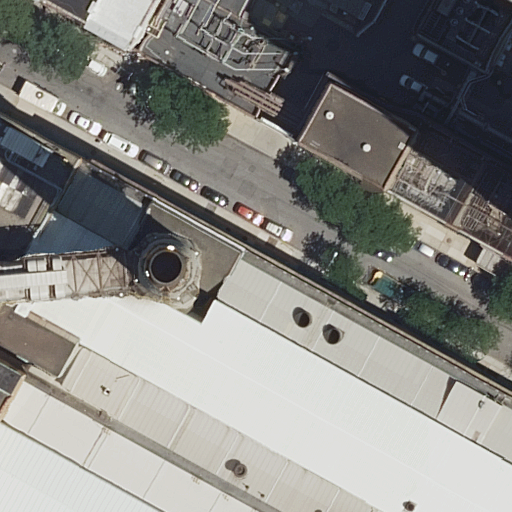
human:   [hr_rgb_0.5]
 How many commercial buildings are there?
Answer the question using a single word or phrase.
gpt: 0

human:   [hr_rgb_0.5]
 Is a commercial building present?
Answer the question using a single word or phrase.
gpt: no

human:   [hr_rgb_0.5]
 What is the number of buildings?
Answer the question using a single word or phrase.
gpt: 10

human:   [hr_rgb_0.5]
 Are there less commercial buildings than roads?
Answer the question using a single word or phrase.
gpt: yes

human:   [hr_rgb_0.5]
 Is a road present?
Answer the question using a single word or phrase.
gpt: yes

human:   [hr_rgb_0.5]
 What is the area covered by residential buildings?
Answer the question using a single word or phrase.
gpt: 6470m2

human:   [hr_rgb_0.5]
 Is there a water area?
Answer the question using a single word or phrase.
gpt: no

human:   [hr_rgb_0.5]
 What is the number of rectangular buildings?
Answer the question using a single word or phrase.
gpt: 9

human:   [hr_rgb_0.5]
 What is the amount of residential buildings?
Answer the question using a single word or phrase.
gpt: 10

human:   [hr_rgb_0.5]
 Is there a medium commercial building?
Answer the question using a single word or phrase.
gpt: no

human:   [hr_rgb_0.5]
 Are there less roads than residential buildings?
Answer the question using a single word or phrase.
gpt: yes

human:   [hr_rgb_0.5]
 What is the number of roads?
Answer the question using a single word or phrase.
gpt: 1

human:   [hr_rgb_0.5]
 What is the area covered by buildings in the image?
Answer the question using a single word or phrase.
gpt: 6470m2

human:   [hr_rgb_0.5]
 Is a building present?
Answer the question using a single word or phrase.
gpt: yes

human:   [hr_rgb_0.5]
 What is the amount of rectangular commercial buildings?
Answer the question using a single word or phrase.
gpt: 0

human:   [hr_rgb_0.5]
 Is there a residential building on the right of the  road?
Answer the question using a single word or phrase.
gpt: yes

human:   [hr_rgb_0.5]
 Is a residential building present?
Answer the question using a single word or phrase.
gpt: yes

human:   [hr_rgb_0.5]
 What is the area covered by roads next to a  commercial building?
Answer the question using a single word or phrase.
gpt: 0m2

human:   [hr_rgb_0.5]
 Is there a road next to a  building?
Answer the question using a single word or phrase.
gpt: yes

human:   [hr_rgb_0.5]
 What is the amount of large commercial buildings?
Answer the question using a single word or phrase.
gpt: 0

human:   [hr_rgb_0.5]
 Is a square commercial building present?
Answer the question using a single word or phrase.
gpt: no

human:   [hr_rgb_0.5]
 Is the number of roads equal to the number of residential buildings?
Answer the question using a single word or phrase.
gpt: no

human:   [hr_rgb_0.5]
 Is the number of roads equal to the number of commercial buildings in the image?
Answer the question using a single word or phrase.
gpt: no

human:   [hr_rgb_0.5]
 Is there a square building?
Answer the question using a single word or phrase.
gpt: no

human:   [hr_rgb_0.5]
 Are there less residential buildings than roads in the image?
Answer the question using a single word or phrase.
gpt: no

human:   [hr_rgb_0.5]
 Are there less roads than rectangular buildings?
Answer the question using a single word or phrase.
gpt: yes

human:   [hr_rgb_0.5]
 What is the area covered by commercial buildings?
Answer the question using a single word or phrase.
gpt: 0m2

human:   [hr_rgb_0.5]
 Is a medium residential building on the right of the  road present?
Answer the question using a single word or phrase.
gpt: yes

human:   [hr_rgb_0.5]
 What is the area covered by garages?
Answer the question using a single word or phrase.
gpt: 0m2

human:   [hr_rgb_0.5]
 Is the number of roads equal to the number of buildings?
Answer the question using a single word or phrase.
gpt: no

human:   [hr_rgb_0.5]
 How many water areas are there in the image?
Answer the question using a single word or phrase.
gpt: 0

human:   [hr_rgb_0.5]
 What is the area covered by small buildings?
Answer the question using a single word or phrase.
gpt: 146m2

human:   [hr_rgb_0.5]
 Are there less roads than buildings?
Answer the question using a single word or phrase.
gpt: yes

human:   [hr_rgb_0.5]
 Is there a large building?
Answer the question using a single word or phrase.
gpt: yes

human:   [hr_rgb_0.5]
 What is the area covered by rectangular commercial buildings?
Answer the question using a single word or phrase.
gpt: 0m2

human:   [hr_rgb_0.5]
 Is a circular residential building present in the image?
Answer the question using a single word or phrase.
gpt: no

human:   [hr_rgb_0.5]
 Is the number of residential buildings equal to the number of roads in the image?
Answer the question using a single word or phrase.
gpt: no

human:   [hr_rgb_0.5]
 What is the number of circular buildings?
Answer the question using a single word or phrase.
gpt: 0

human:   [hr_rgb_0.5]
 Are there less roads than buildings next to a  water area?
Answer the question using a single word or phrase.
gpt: no

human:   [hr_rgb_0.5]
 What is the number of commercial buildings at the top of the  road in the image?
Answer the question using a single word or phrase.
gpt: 0

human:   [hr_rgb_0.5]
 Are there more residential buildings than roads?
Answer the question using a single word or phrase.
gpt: yes

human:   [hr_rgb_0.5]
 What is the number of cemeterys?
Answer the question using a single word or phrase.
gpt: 0

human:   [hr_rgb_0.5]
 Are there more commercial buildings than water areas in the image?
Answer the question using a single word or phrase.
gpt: no

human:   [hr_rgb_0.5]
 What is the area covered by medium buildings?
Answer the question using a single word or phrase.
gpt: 1382m2

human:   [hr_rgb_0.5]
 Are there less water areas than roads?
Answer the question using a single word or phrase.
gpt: yes

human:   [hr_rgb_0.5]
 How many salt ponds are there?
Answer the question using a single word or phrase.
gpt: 0

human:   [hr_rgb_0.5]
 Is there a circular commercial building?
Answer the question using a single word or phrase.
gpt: no

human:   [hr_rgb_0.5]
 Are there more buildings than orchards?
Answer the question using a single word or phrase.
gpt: yes

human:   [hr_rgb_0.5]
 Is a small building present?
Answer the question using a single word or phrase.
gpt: yes

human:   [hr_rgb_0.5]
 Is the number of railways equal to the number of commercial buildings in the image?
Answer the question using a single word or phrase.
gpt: yes

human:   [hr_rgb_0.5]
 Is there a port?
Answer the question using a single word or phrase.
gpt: no

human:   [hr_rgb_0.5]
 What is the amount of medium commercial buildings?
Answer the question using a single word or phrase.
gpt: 0

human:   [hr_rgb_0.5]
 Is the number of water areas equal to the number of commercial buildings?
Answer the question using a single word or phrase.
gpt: yes

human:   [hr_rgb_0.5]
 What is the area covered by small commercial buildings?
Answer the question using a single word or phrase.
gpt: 0m2

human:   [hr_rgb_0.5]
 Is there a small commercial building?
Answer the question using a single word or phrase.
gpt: no

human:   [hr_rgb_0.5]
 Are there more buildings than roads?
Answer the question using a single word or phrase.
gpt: yes

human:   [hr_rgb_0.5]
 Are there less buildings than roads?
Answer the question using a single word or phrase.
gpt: no

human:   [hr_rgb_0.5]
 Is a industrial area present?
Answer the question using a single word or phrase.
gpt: no

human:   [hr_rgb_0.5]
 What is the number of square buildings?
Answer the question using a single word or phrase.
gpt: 0

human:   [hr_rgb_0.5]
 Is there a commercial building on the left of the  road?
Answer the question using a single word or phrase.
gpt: no

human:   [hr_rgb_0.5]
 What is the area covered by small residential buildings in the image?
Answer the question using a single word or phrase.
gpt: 146m2

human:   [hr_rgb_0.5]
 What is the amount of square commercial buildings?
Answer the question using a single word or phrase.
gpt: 0

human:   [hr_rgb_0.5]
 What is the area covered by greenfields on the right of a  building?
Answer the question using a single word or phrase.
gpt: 0m2

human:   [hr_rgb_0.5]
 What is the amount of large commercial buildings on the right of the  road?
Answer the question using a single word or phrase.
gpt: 0